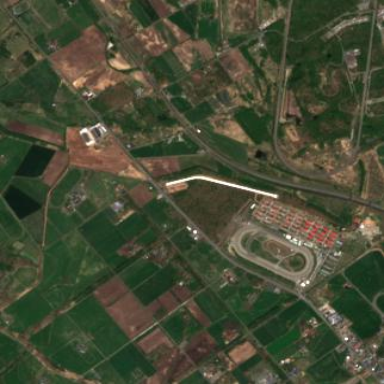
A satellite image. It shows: Stadium primarily used for horse racing.